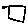
Label: square